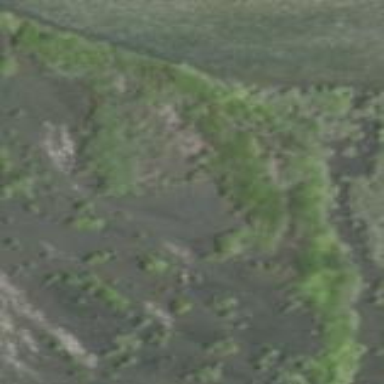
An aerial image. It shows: Wetland area characterized by wet meadow.